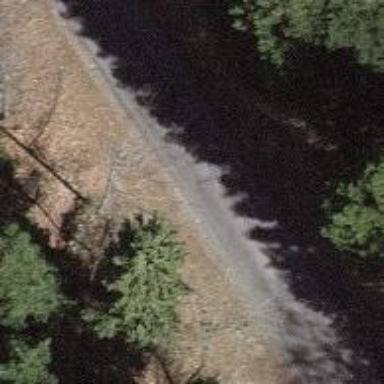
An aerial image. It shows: Paved residential road.